Question: What is the value of this measurement?
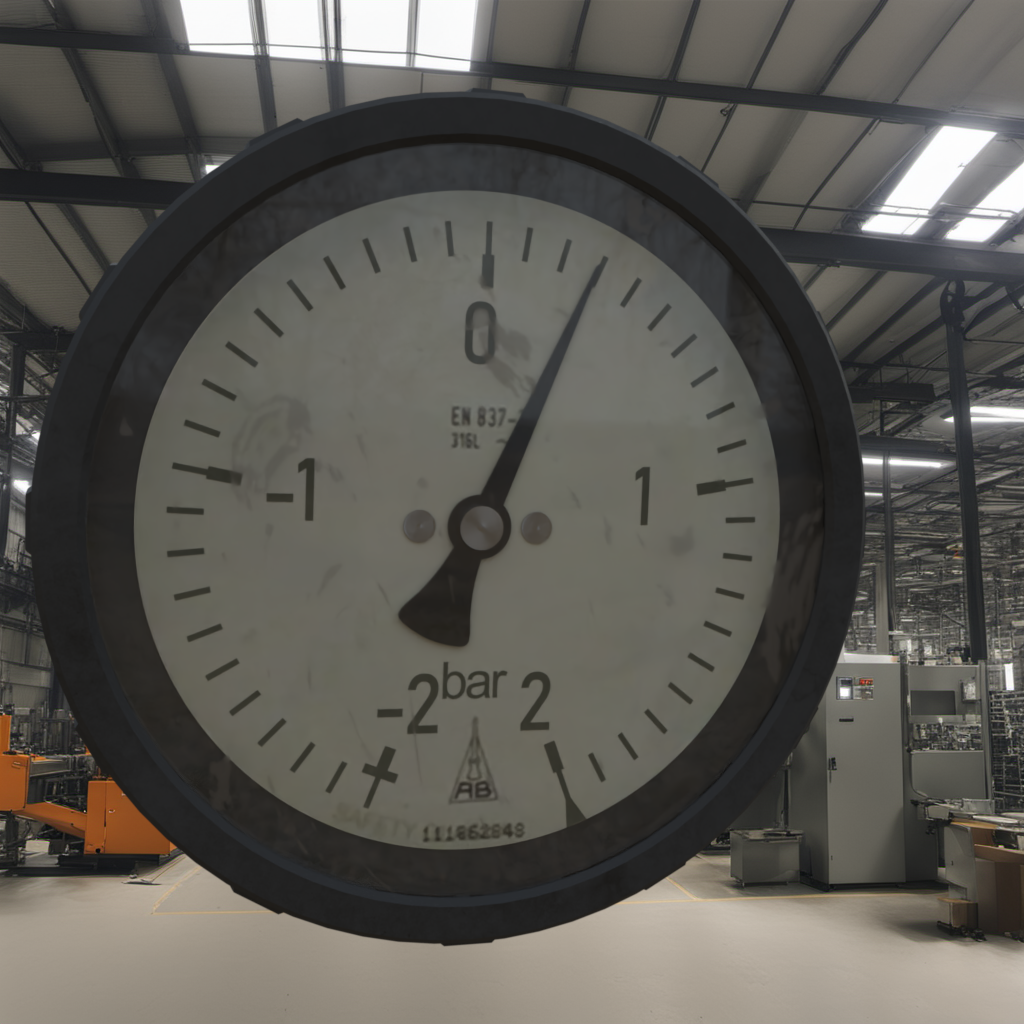
Answer: The result is 0.31
Question: What is the reading range of this measurement?
Answer: The range is from -2 to 2
Question: What is the minimum and maximum value range of this measurement?
Answer: The minimum value is -2 and the maximum value is 2